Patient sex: M
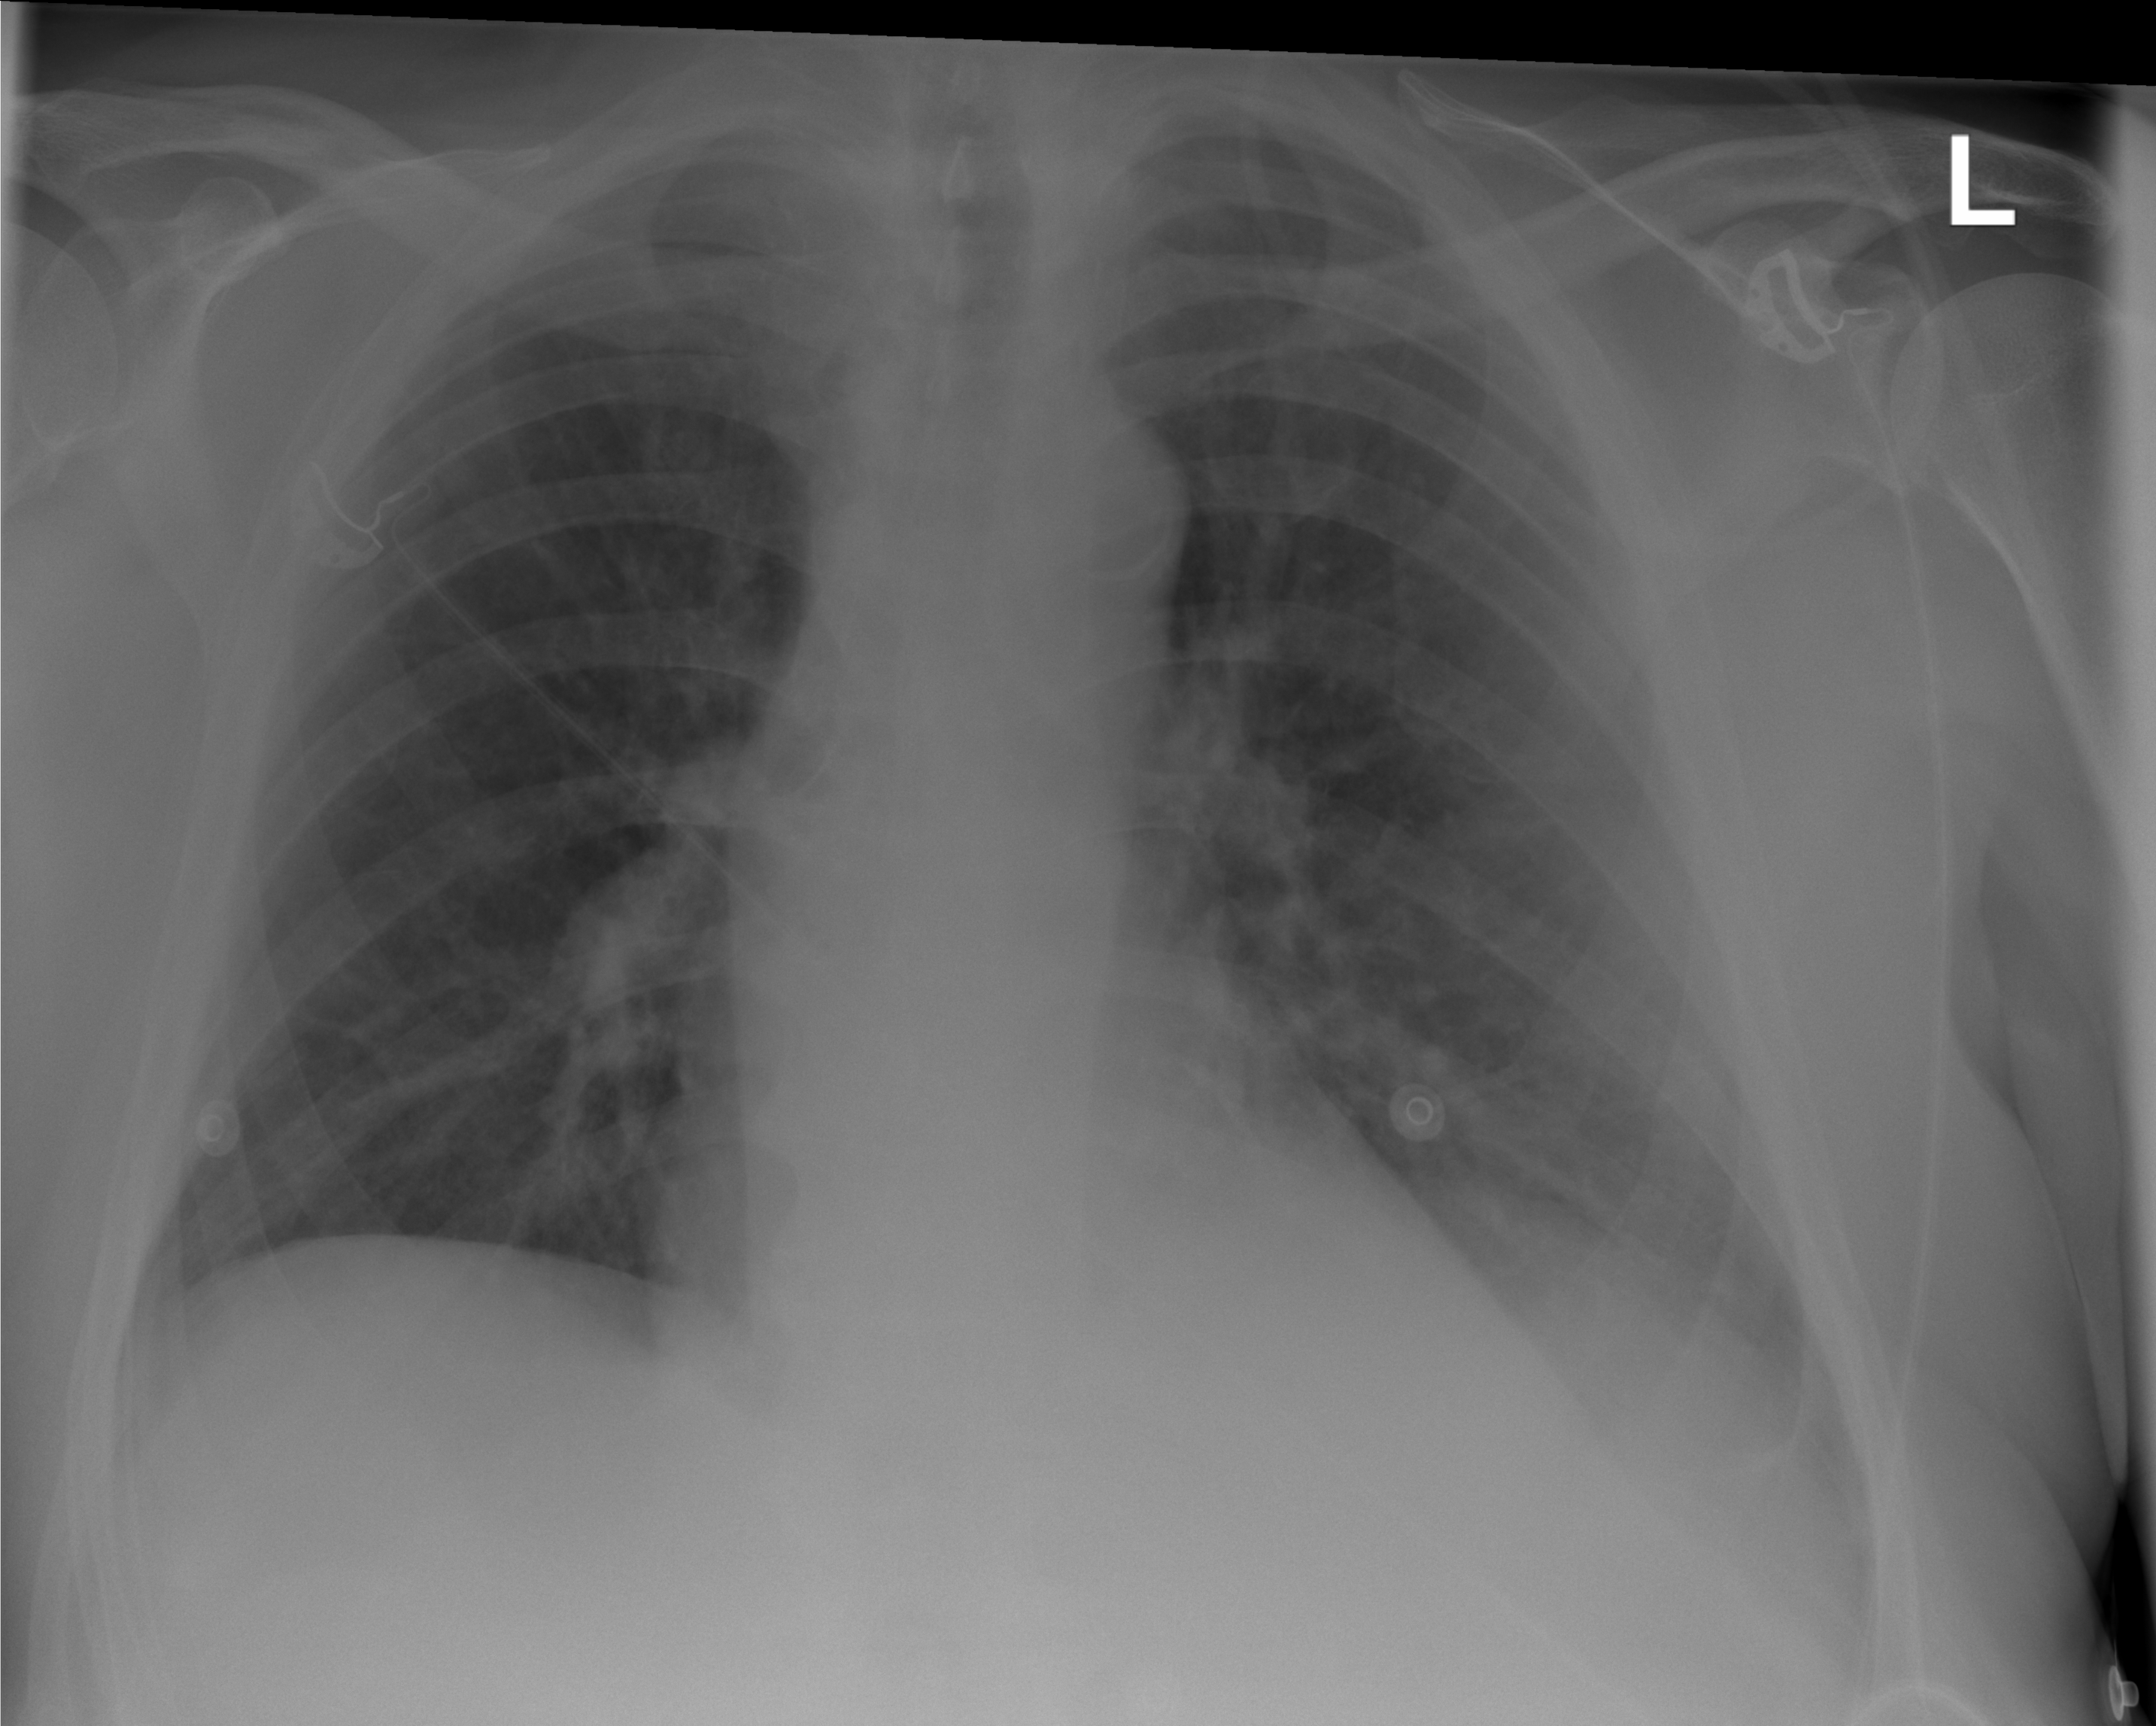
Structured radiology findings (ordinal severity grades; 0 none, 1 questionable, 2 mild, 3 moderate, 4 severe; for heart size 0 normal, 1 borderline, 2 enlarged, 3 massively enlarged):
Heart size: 0
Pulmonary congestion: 0
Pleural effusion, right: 0
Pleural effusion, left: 1
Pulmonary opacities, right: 0
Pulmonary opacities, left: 0
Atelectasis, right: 0
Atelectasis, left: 2